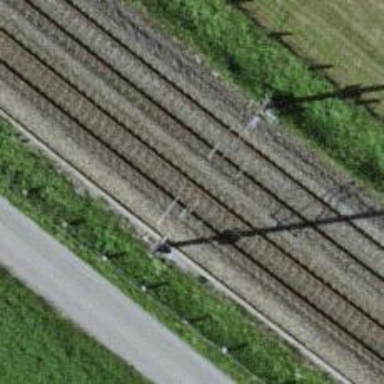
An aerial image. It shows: Railway signal.